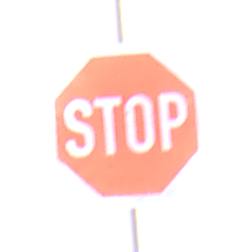
Verkehrszeichen: Stop
Umgebung: Outdoor, Urban
Tageszeit: Night
Wetter: PartlyCloudy
Licht: Artificial
Jahreszeit: NotSpecified
Kontrast: HighContrast